Question: When i learn 'MFC',, I want to imitate some mechanism, here, i just want to imitate MFC's the Mechanism of dynamic to create object Simple..Can you point out where is the fault, and how to finish it . Thank you...
'''
class Object;
struct classRuntime
{
Object* pBasedClass;
Object* pNextClass;
char* className;
Object* CreateClass();
};
class Object
{
public:
static struct classRuntime ObjectClassRuntime;
Object() {
cout<<"Object constructor"<<endl;
}
static Object* CreateObject() {
return new Object;
}
};
classRuntime Object::ObjectClassRuntime = {NULL, NULL, "Object",
Object::CreateObject};
'''

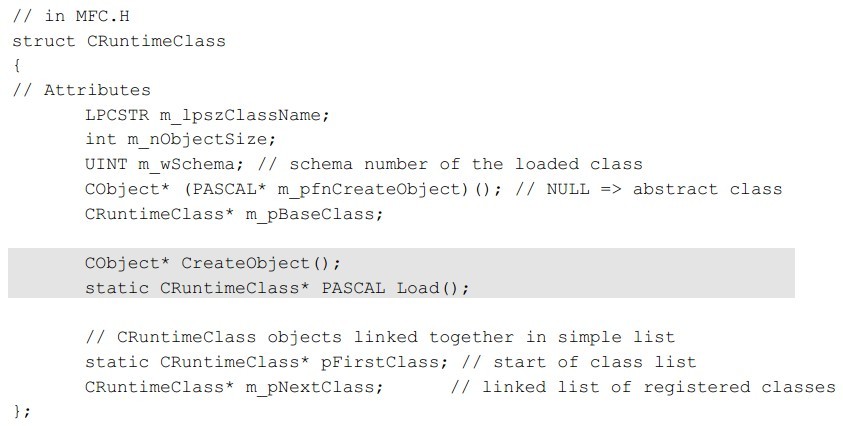
Answer: '''
class Object;
struct ClassRuntime {
Object* basedClass;
Object* nextClass;
char* className;
Object* (*instanceFactory)();
};
class Object
{
public:
static const ClassRuntime ObjectClassRuntime;
Object() {}
static Object* CreateInstance() { return new Object; }
};
const ClassRuntime Object::ObjectClassRuntime = {NULL, NULL, "Object", Object::CreateInstance};
class Toto : public Object
{
public:
static const ClassRuntime TotoClassRuntime;
Toto() {}
static Object* CreateInstance() { return new Toto; }
};
const ClassRuntime Toto::TotoClassRuntime = {NULL, NULL, "Toto", Toto::CreateInstance};
'''